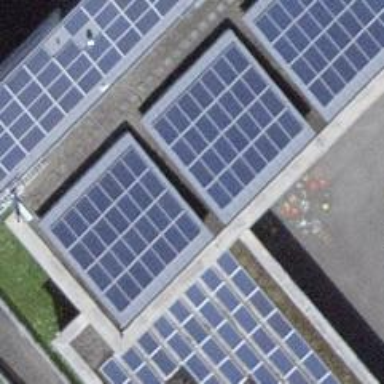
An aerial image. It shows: Solar power generator using photovoltaic method with solar photovoltaic panel types.